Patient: sex M, age 67
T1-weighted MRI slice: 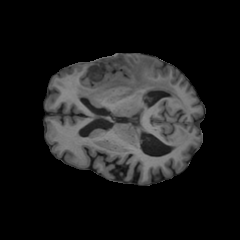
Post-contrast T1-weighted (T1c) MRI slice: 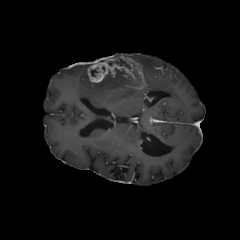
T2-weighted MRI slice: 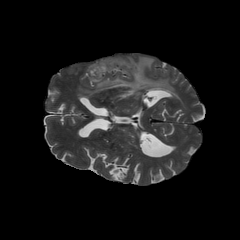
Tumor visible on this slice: yes
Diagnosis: Glioblastoma, IDH-wildtype
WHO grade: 4